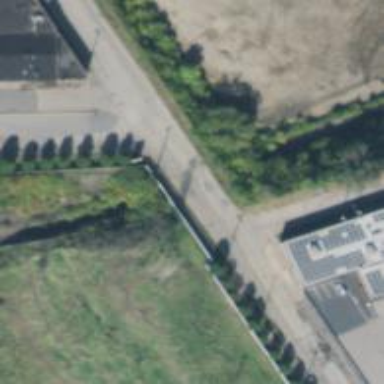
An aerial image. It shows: Rail spur service.